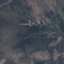
Label: HerbaceousVegetation